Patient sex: M
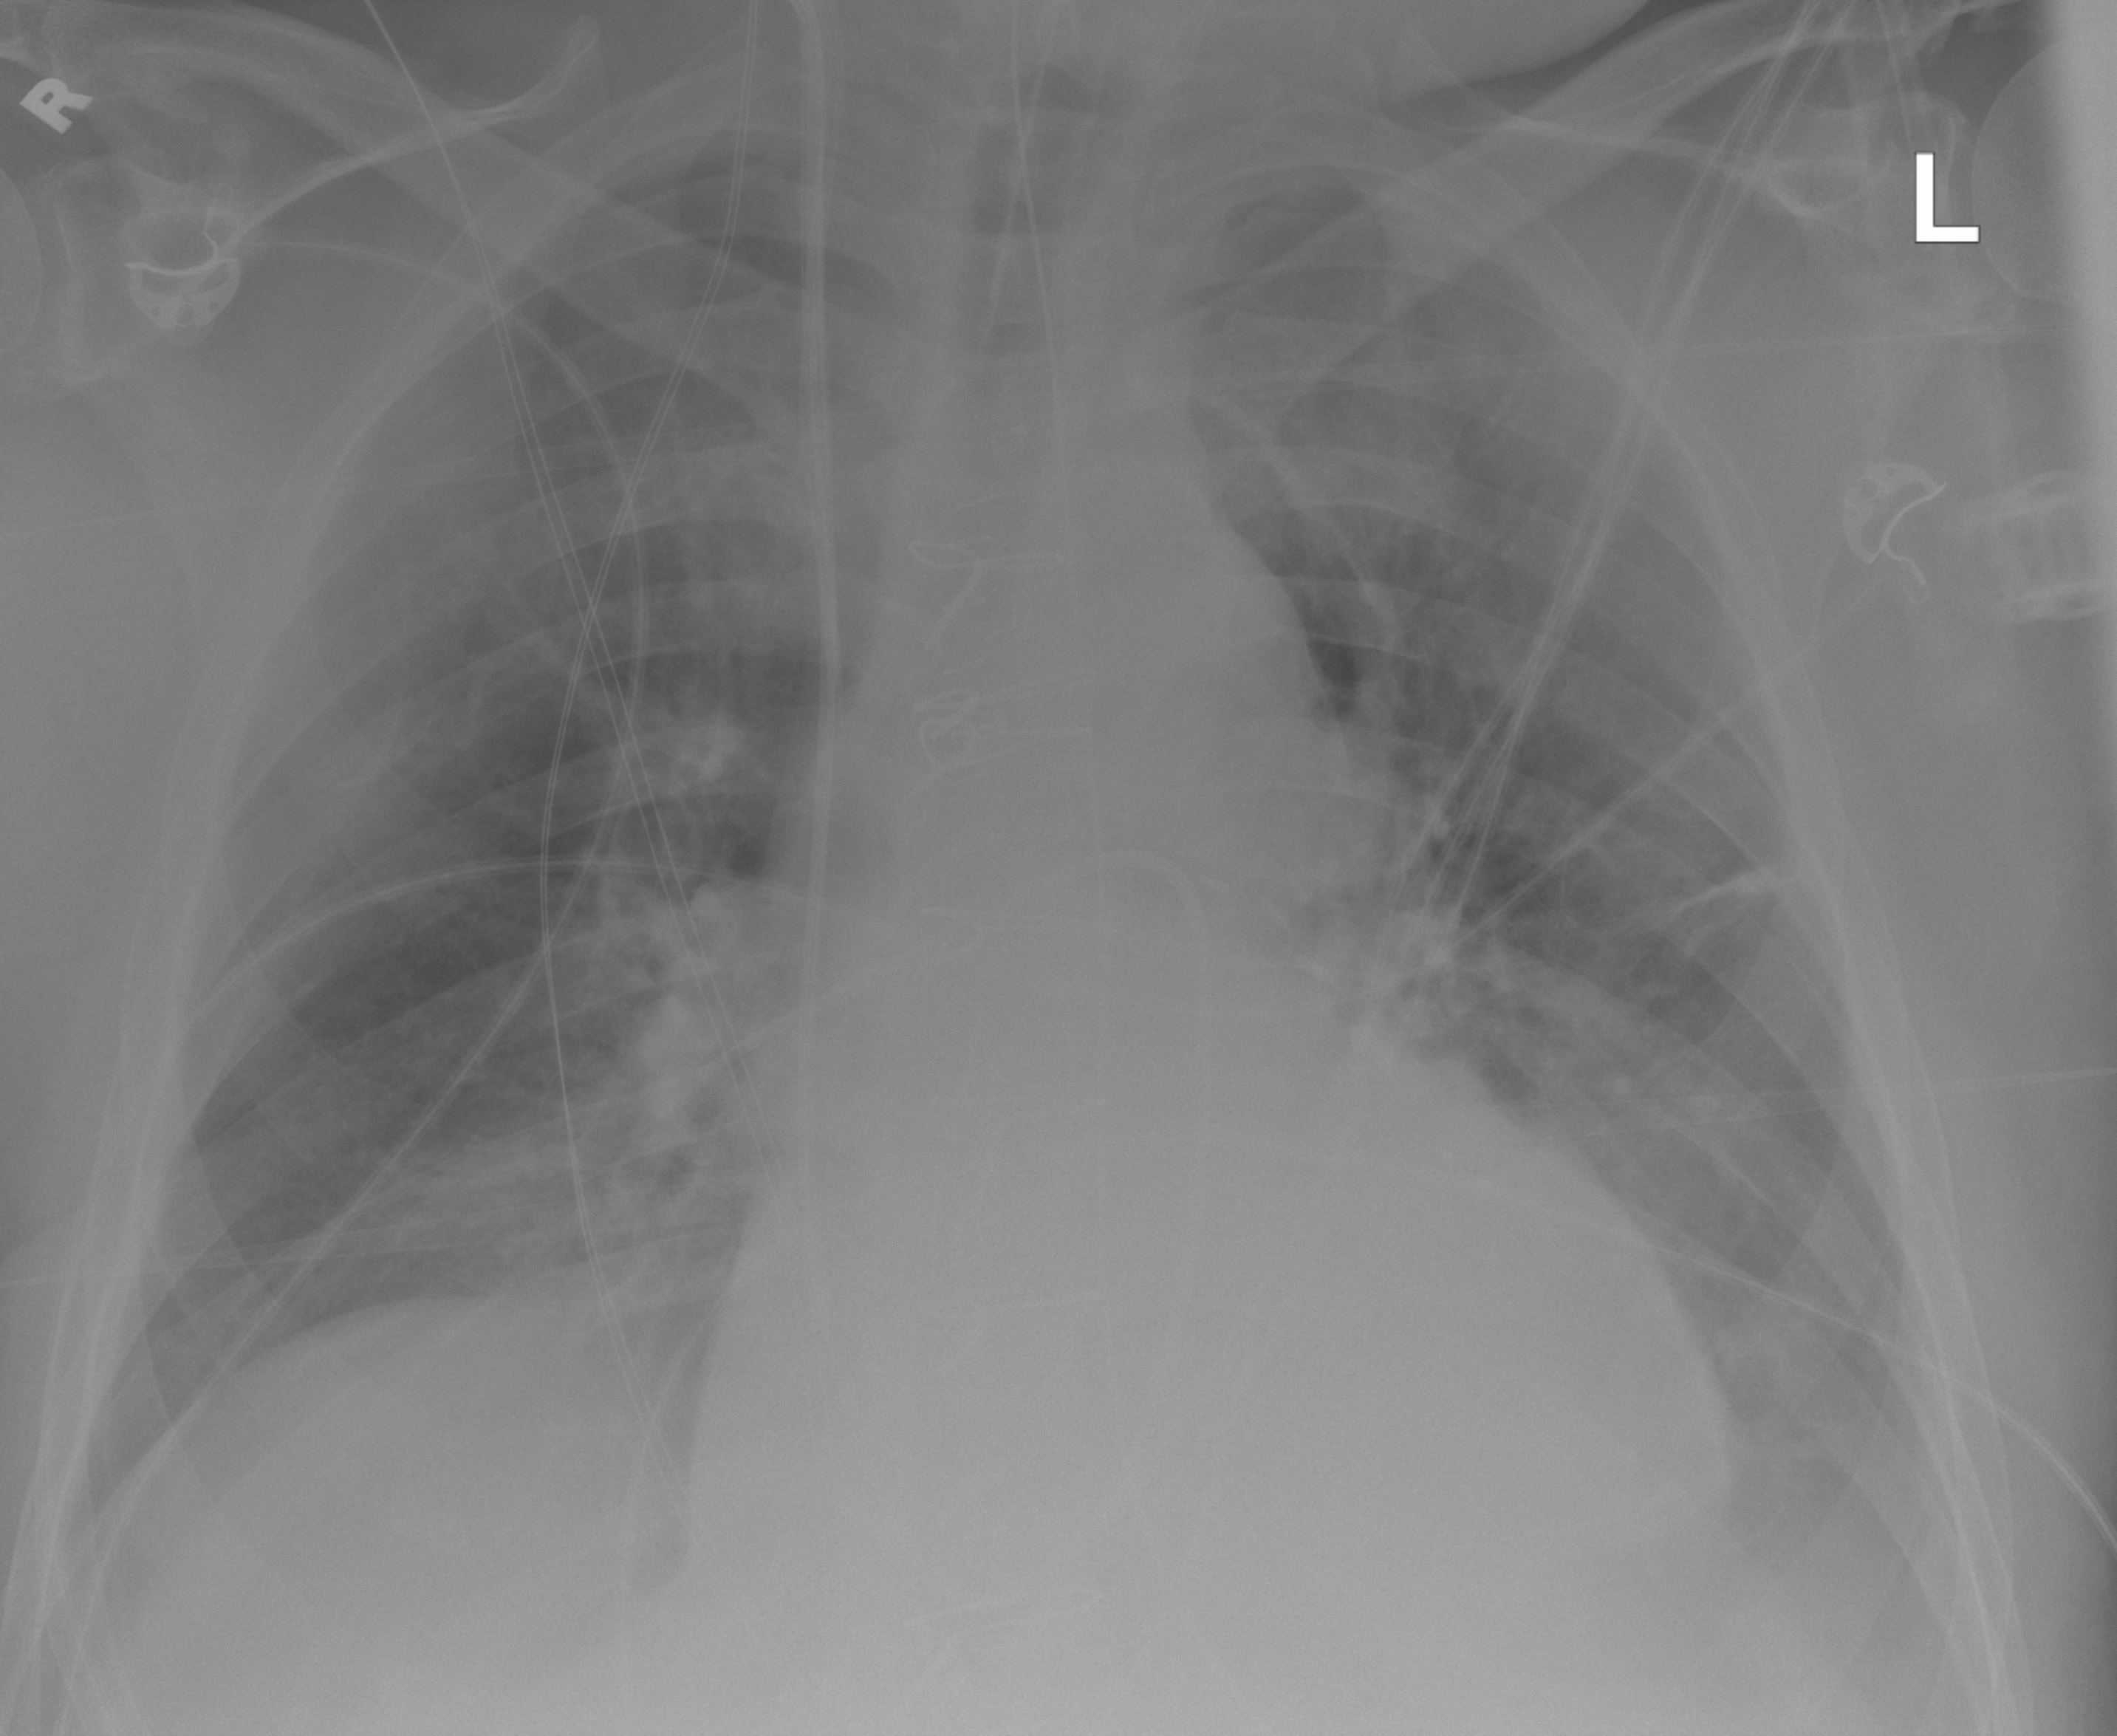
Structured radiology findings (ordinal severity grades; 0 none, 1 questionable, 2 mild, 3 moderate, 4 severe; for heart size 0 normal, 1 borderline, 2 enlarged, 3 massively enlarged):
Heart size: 2
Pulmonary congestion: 2
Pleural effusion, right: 0
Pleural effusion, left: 2
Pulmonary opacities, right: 0
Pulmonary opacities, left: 2
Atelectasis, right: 2
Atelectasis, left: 2